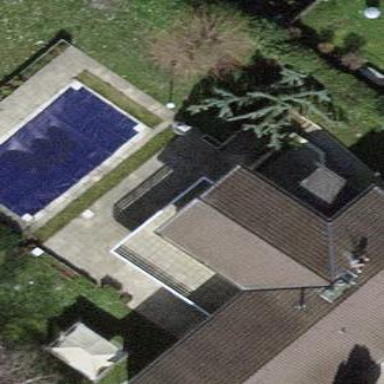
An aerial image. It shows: Swimming pool located in leisure land.